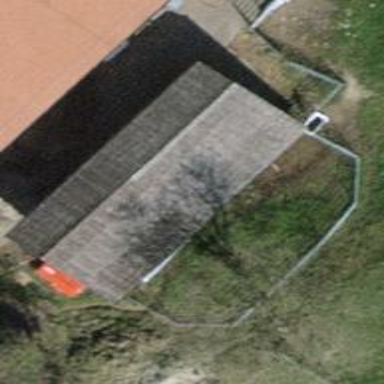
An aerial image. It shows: Building with tile roof.